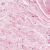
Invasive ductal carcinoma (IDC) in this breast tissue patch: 0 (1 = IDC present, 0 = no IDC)